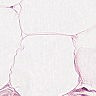
Metastatic tissue present: no